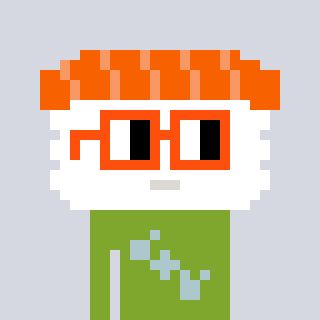
a pixel art character with square orange glasses, a nigiri-shaped head and a slimegreen-colored body on a cool background